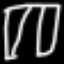
Label: pants